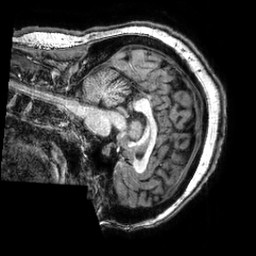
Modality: T1w
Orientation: sagittal
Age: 41
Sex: female
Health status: healthy